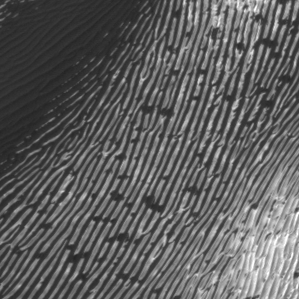
Label: frost